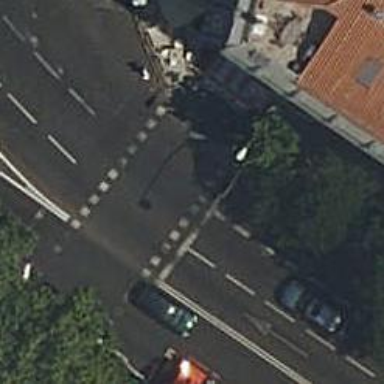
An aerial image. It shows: Road crossing with traffic signals.